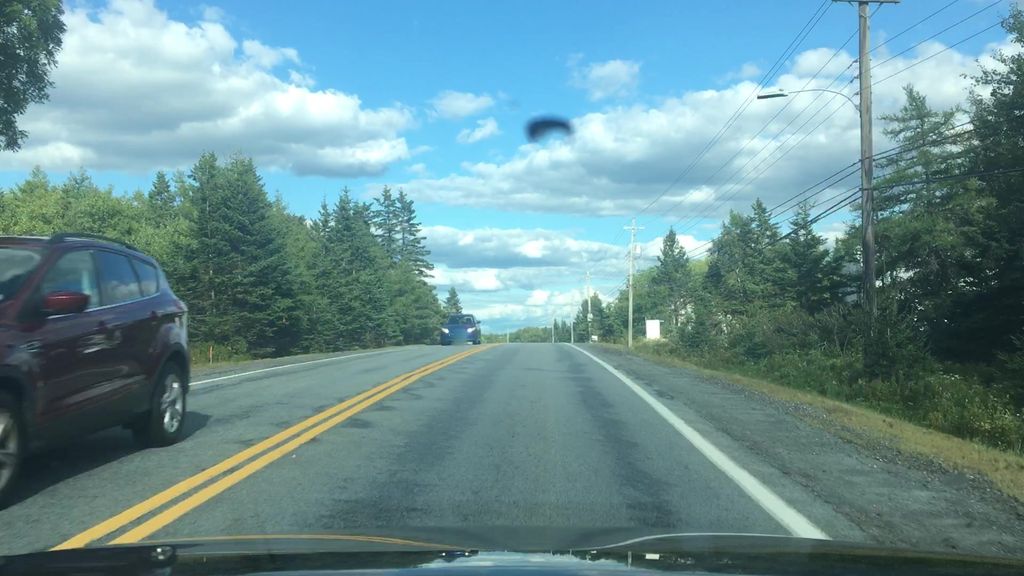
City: halifax